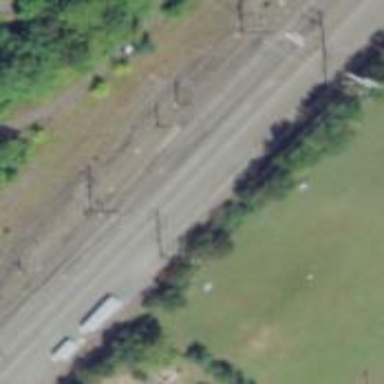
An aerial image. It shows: Railway with electrified contact lines.